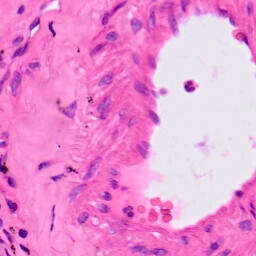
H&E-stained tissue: Lung